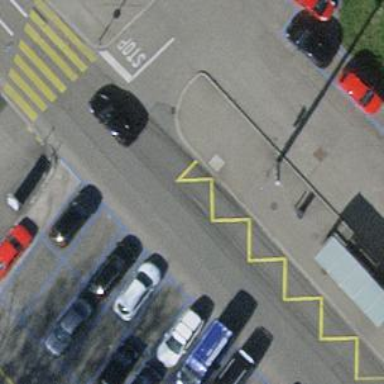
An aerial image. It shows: Platform for public transport with shelter.